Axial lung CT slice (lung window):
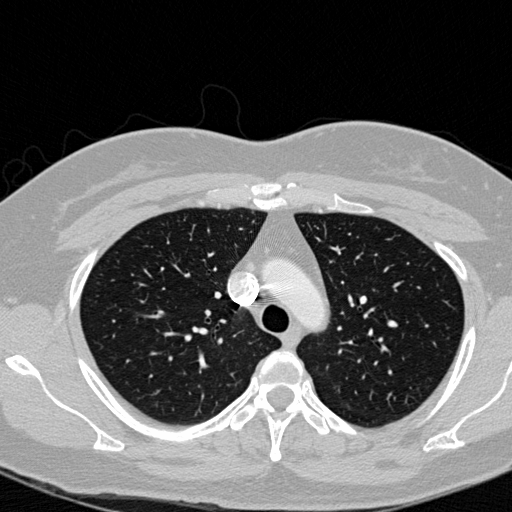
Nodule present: no